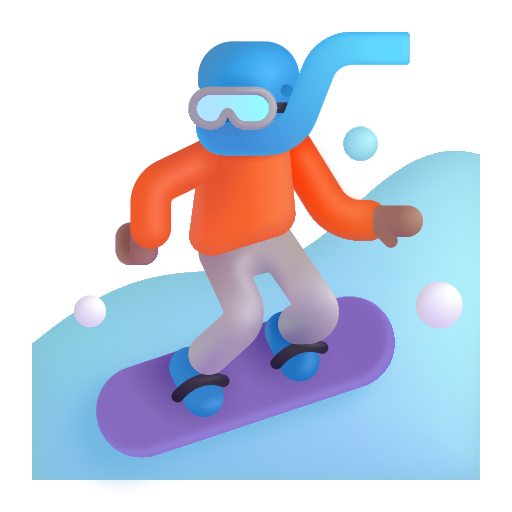
snowboarder color